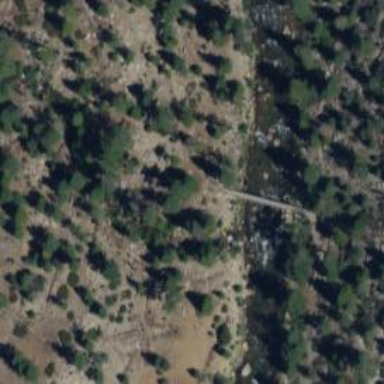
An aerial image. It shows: Suspension bridge over path.